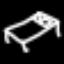
Label: bed